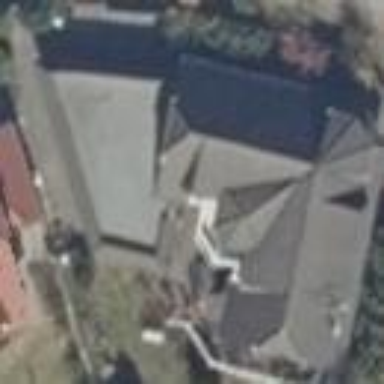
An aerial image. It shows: Detached building with half-hipped roof shape.